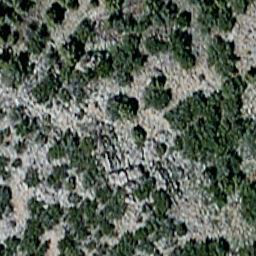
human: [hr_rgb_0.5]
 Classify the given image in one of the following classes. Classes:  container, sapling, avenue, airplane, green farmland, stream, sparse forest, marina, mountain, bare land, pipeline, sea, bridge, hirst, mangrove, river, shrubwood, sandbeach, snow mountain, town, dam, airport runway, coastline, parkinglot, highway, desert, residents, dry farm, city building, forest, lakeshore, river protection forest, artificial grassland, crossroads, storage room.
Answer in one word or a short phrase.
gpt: sparse forest